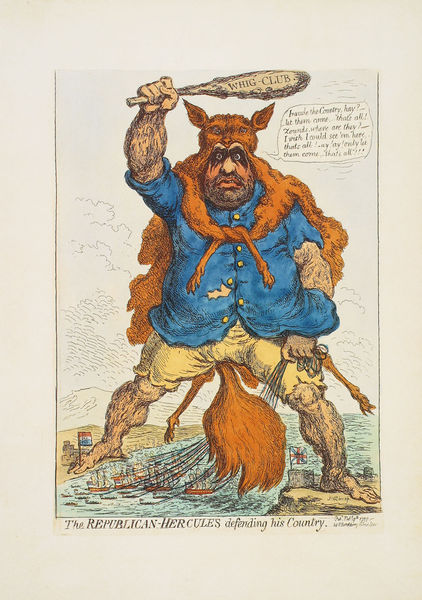
Titel: Der republikanische Herkules verteidigt sein Vaterland
Künstler: James Gillray
Institution: Stuttgart, Staatsgalerie
Schlagwörter: baum, blau, gemälde, mann, wasser, fluss, frankreich, rot, jacke, stehen, kanal, boote, fell, schwanz, schiffe, fahnen, trikolore, flus, karikatur, loch, satire, buchseite, fuchs, teufel, fabelwesen, flaggen, keule, staat, union jack, hercules, wolfspelz, helten, republican hercules, hercuöles